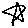
Label: star